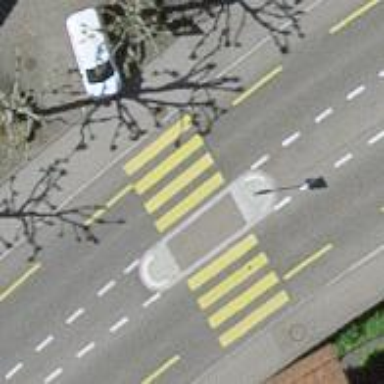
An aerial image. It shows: Uncontrolled crossing with central island on the road.